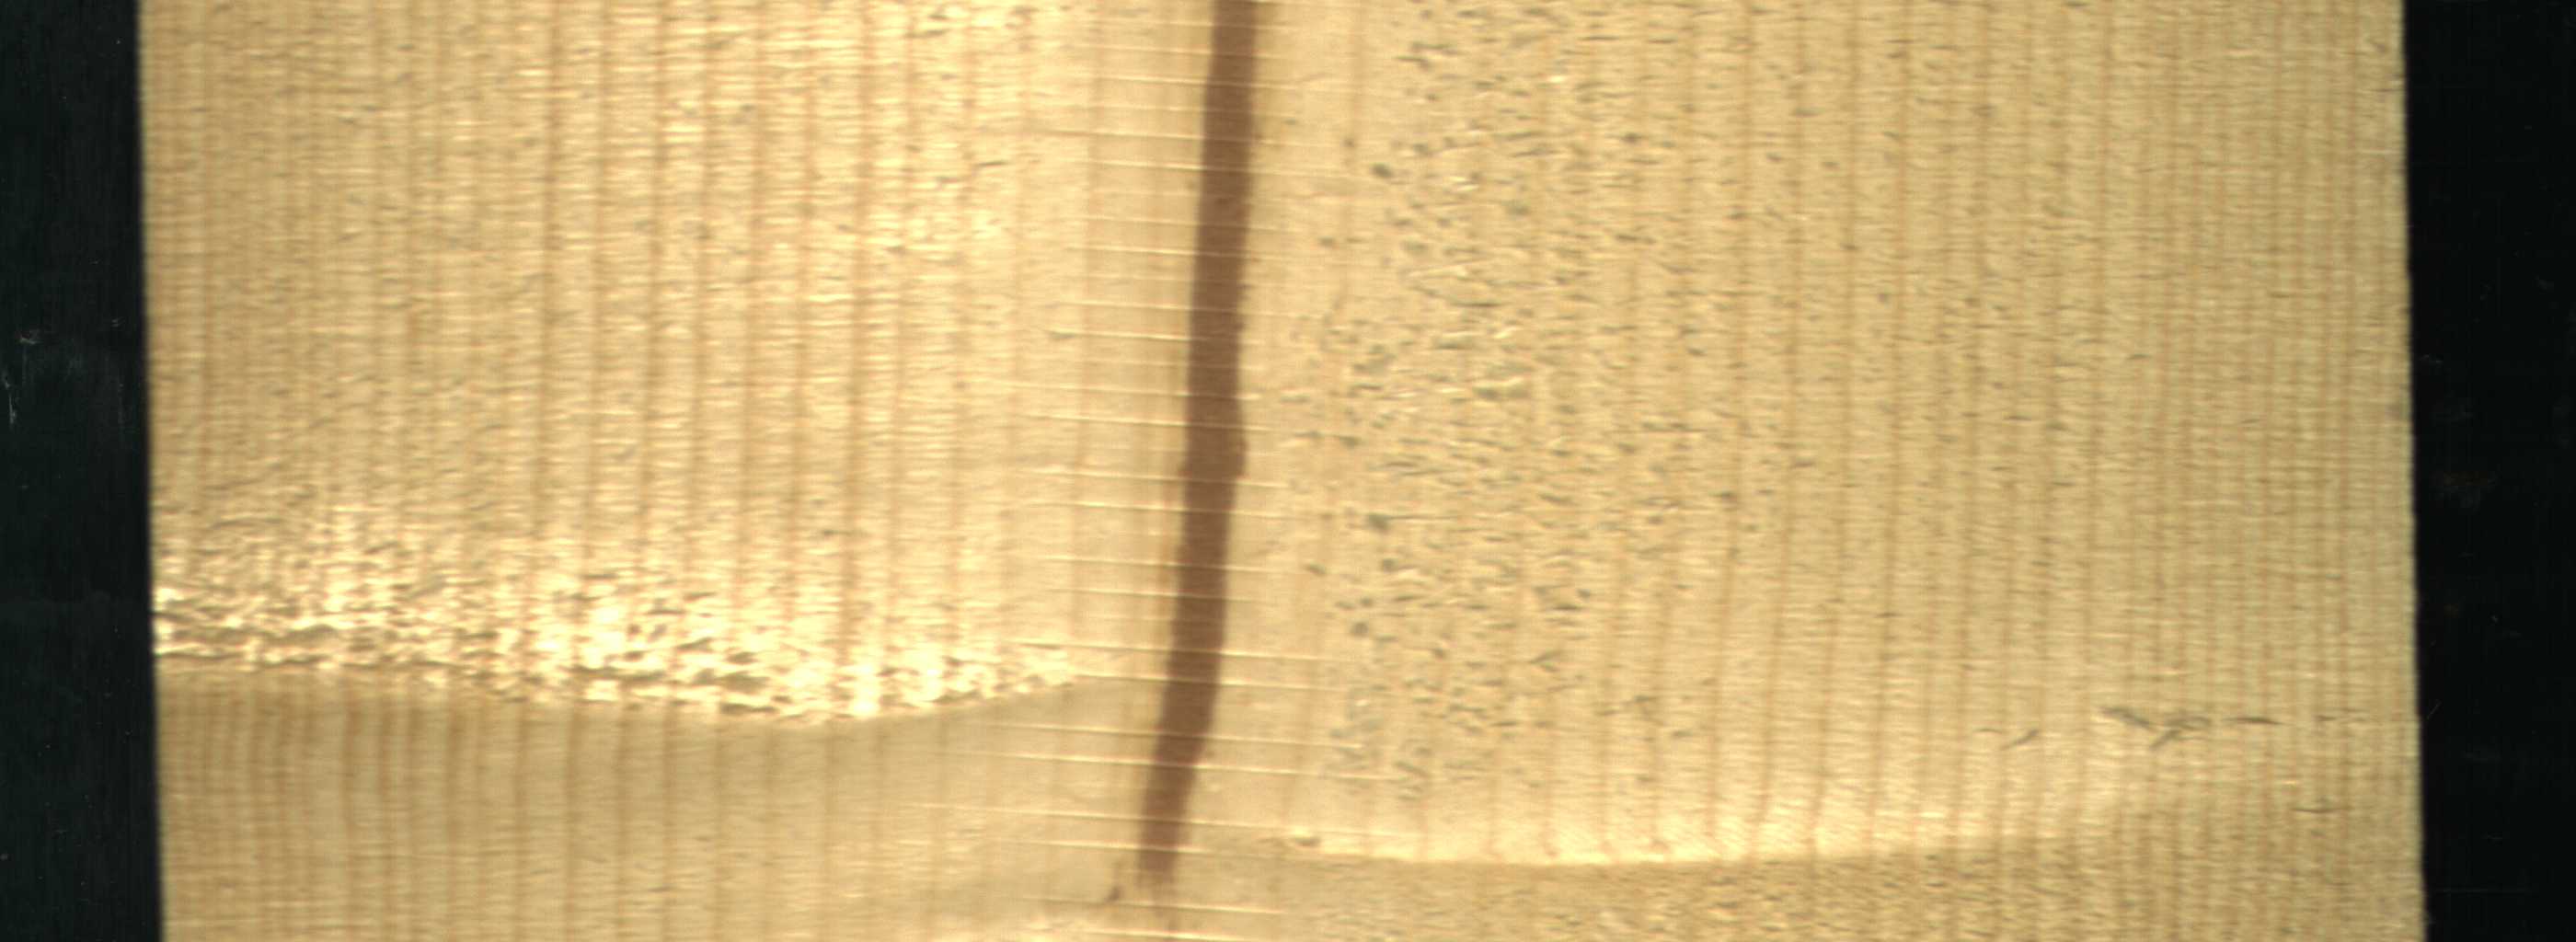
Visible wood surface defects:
Marrow